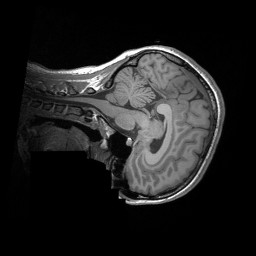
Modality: T1w
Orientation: sagittal
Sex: female
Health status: ill
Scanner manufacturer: siemens
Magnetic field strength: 3 T
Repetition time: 1.66 s
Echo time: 0.00254 s